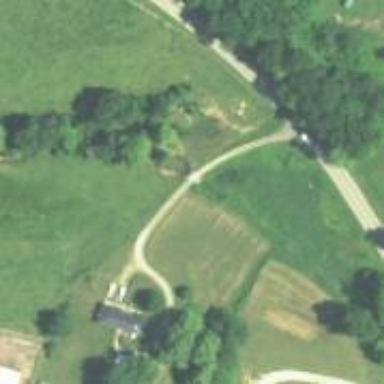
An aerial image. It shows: Driveway bridge over service road.